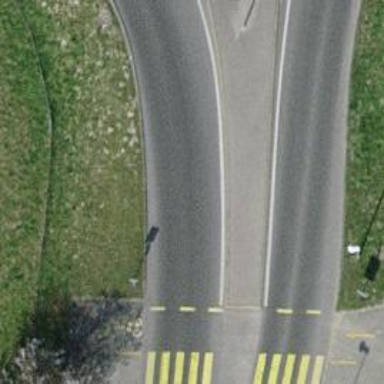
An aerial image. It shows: Primary highway with separate asphalt sidewalk.